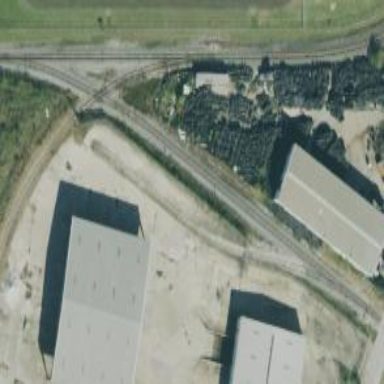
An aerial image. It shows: Disused railway spur line.